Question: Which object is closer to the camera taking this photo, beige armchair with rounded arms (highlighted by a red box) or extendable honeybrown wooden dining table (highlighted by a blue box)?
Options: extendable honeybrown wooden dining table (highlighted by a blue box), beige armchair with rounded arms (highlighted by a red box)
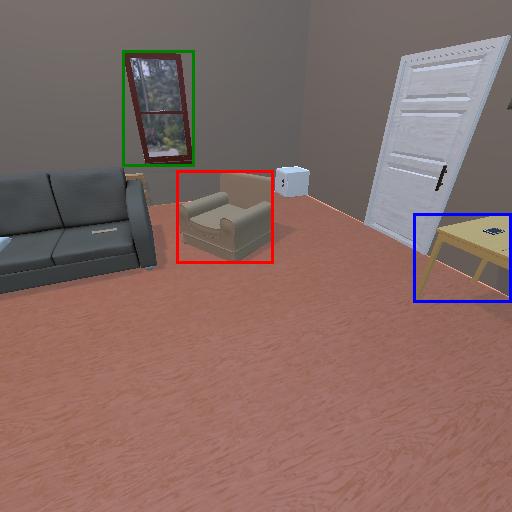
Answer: extendable honeybrown wooden dining table (highlighted by a blue box)